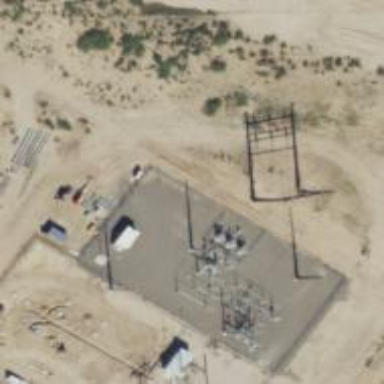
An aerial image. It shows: Power pole.